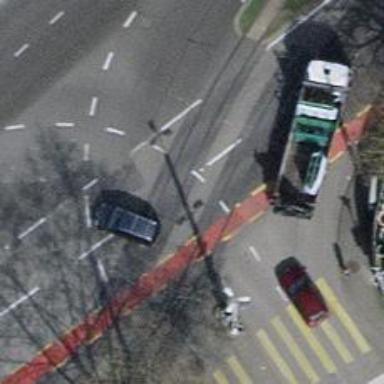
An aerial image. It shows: Road with traffic signals.